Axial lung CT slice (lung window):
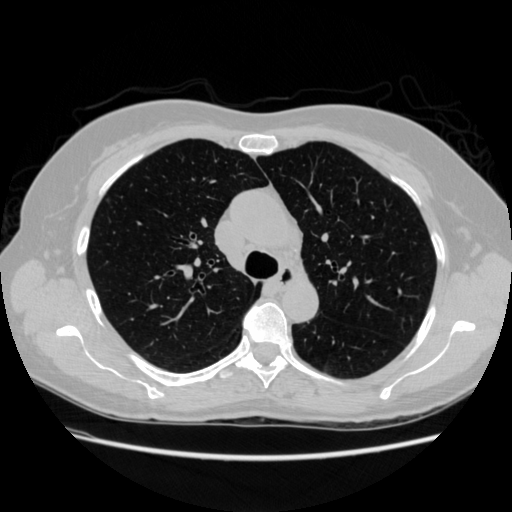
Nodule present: no